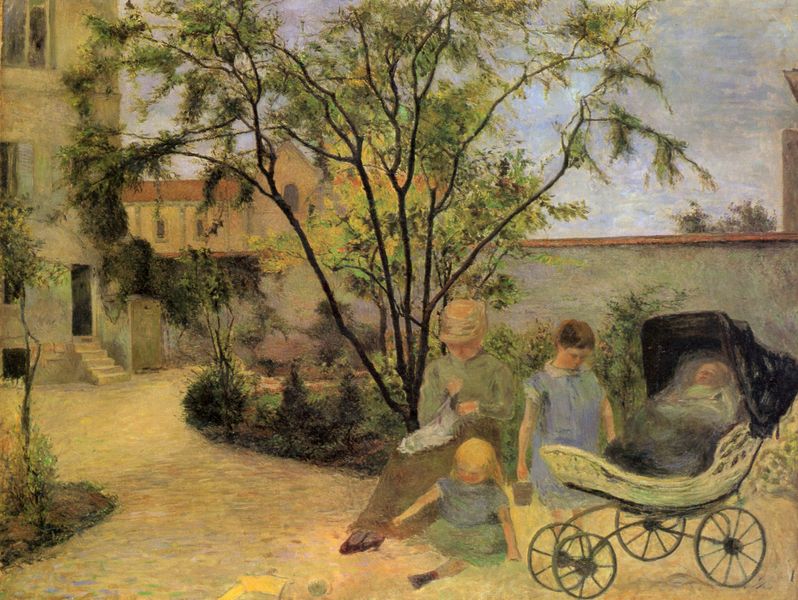
Titel: Garten in der Rue Carcel
Künstler: Paul Gauguin
Standort: København
Institution: Ny Carlsberg Glyptotek
Schlagwörter: baum, blau, blätter, gemälde, himmel, mann, weiß, wolken, aquarell, bäume, gelb, grün, impressionismus, landschaft, mädchen, ocker, sand, sitzen, stadt, äste, blumen, braun, bunt, fenster, frankreich, frau, hell, hut, kleid, licht, pastell, schwarz, stuhl, tür, dach, gebäude, haus, park, schleier, weg, wolke, ball, beige, alt, blond, mütze, wand, stehen, ast, häuser, natur, strauch, busch, büsche, kirche, sträucher, boden, realismus, drei, familie, kind, mutter, pflanzen, renaissance, kinder, räder, garten, sommer, fassade, jungen, moderne, mauer, ziegel, farbe, hecke, hof, naiv, baby, speichen, rad, wagen, treppe, treppen, spielen, nähen, impressionistisch, stufe, stufen, sticken, junge, tor, geschwister, spiel, eingang, hinterhof, keller, amme, bürgertum, beutel, tasche, kleinkind, trepe, beet, beete, balu, kinderwagen, struch, strächer, herrschaftshaus, kindermädchen, jimmel, hintereingang, pflöanzen, frau mädchenh, andarbeit, jubnge